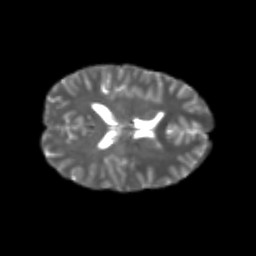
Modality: T2w
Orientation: axial
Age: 22
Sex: female
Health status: healthy
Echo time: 0.074 s